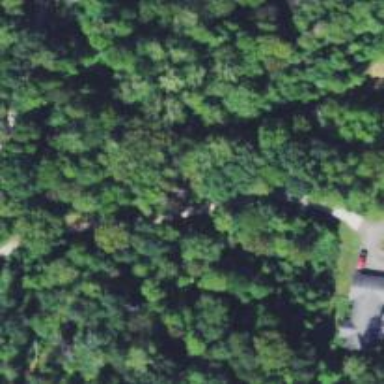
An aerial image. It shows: Driveway.